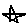
Label: star